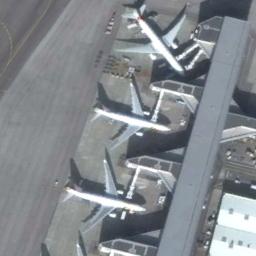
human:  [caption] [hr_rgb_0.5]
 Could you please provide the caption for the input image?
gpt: Three planes parked next to boarding bridges of the striped terminal .

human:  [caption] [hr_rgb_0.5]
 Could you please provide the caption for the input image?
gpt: Here are three planes parked at the gate .

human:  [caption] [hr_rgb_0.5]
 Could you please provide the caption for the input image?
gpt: Several planes of different sizes are neatly parked beside buildings in the airport .

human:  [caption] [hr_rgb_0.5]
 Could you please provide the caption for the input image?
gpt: Three airplanes are parked beside the terminal .

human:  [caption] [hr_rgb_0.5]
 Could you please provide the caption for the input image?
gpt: Three planes are in the parking lot next to the building .